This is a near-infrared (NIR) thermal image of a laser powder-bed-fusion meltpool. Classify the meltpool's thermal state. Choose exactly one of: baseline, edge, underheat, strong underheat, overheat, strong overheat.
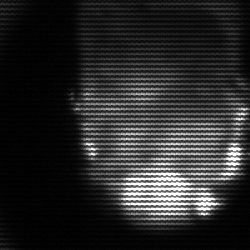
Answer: baseline